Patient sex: F
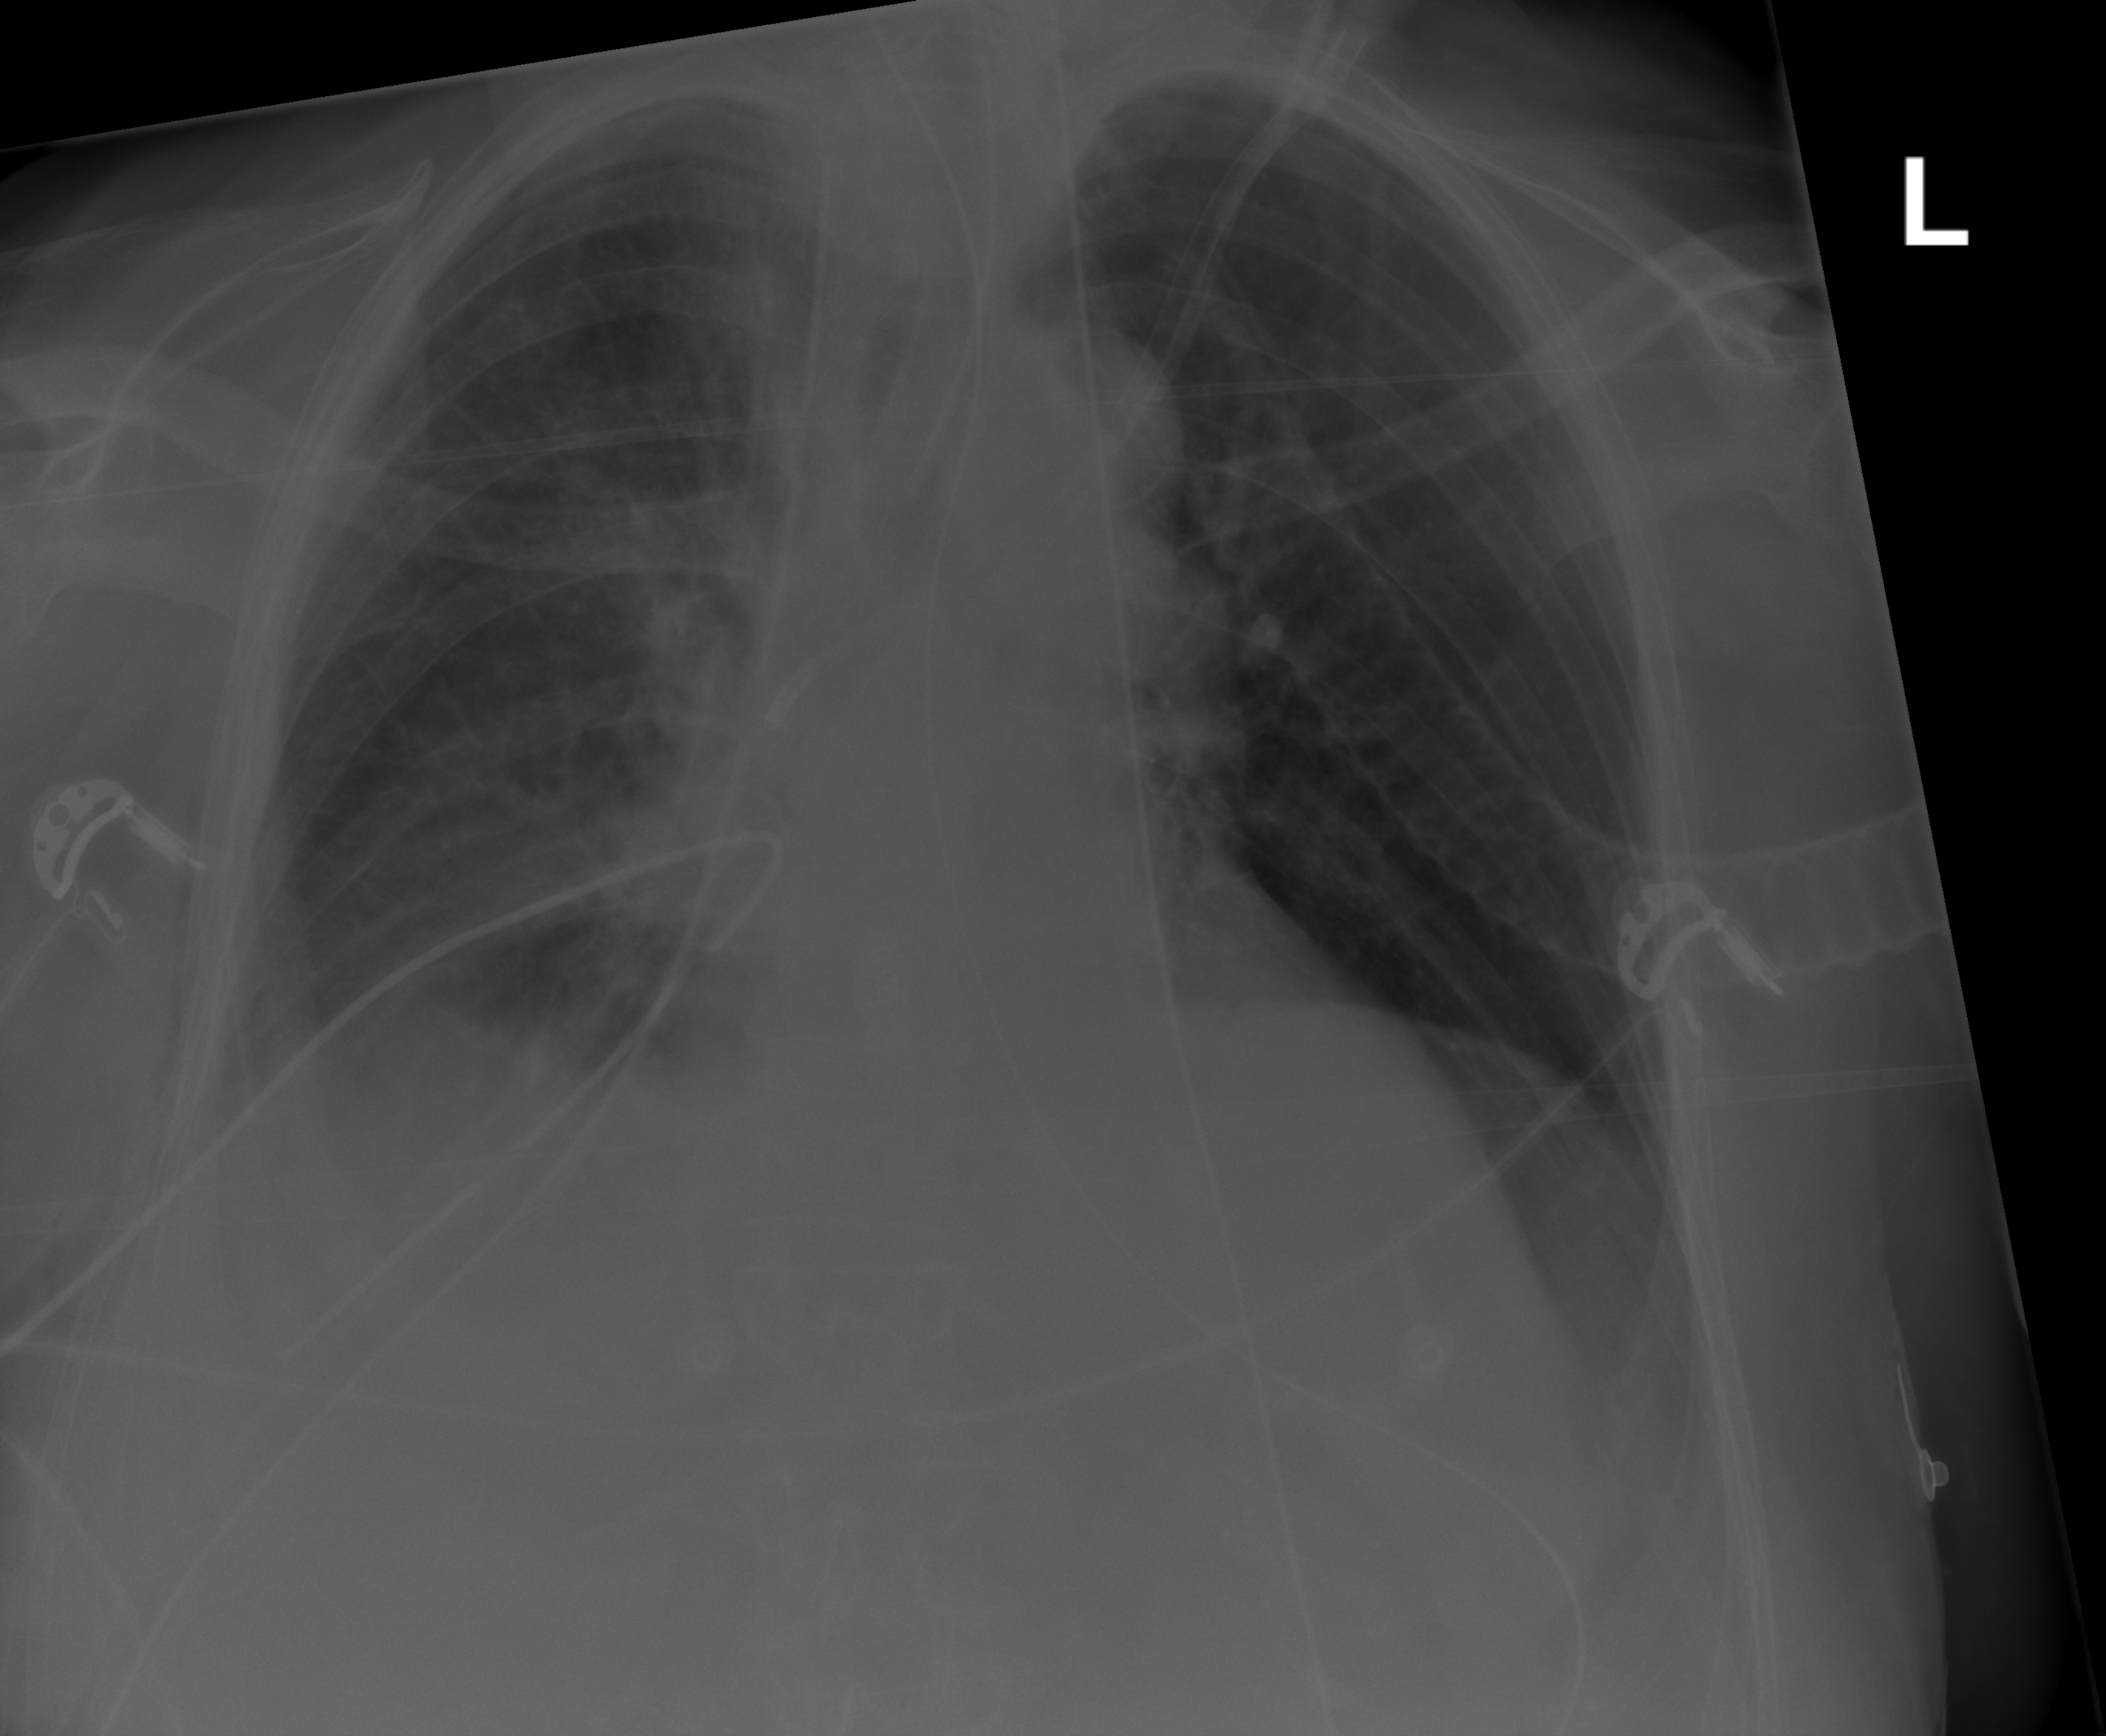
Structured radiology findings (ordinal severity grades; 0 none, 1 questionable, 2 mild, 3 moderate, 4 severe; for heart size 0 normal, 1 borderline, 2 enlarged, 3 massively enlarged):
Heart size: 0
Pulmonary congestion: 0
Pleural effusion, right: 2
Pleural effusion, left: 0
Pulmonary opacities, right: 2
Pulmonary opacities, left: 0
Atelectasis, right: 2
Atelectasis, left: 0